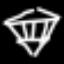
Label: diamond